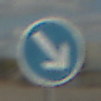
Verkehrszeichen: VorgeschriebeneVorbeifahrtRechts
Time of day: MorningAfternoon
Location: Outdoor (RoadRail)
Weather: PartlyCloudy
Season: NotSpecified
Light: Natural